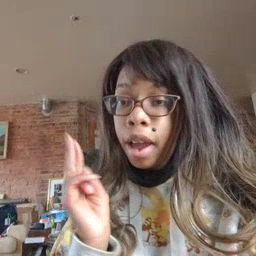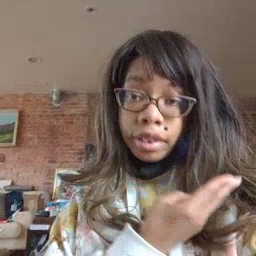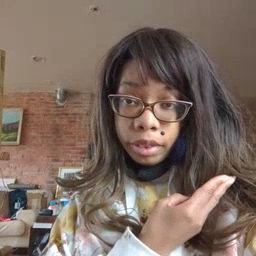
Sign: weus